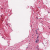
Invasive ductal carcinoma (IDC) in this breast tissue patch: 0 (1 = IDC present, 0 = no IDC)